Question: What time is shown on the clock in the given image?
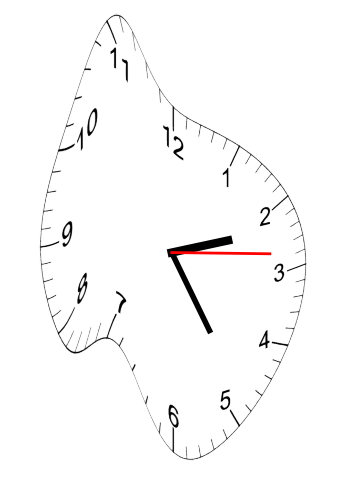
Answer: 02:24:14